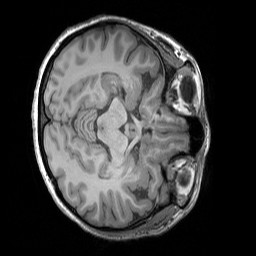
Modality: T1w
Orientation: axial
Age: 28
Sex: female
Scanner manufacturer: siemens
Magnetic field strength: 3 T
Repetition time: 1.5 s
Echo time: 0.00291 s